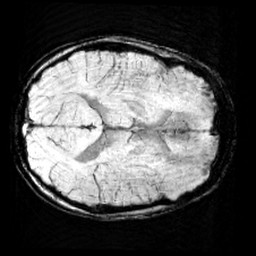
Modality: minIP
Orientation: axial
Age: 13
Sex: male
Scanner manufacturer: siemens
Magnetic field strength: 3 T
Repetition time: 0.027 s
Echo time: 0.02 s